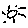
Label: sun